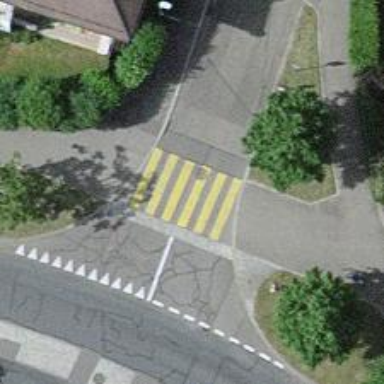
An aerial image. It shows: Marked crossing on the road.